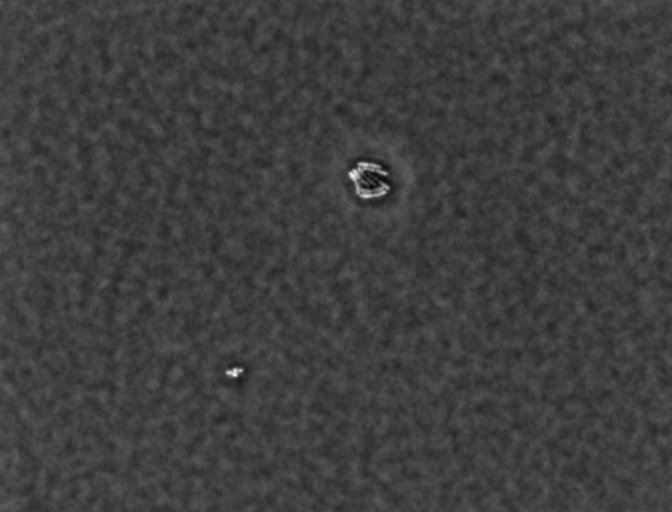
Salmonella enterica Typhimurium